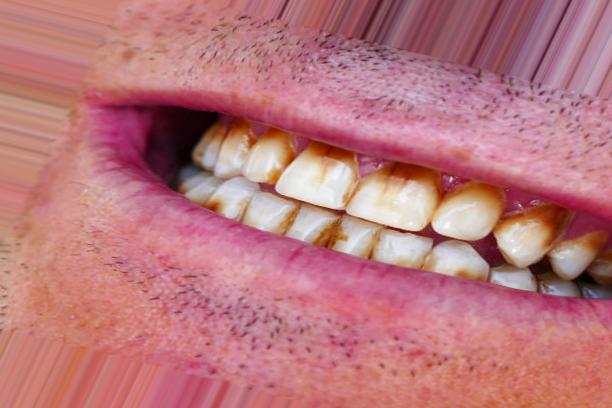
Condition: Tooth Discoloration